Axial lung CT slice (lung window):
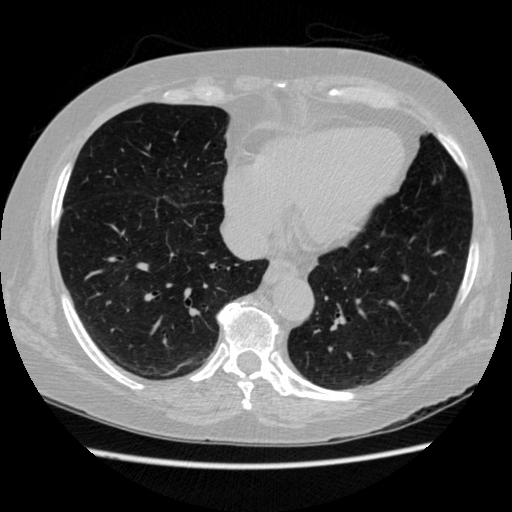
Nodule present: no